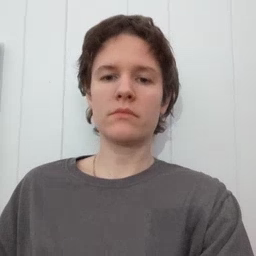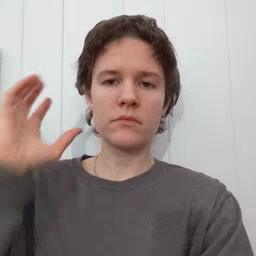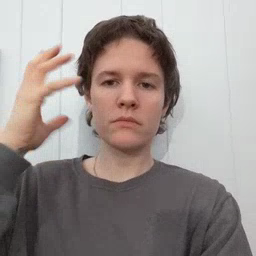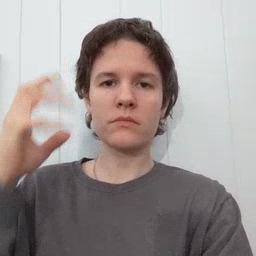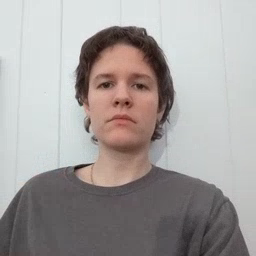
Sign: radio